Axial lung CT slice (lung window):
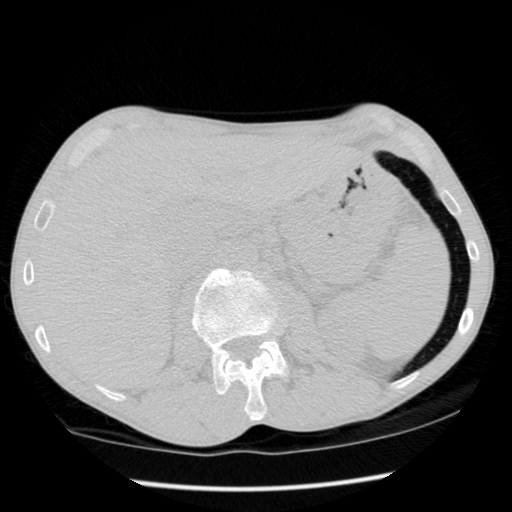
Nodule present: no